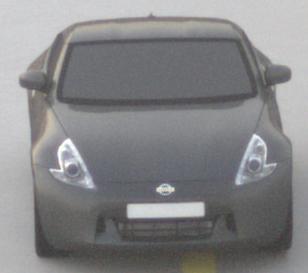
Make: Nissan
Model: 370Z Coupé
Detailed model: 370Z (Z34) Coupé
Model produced from: 2009/12
Model produced until: 2013/03
Doors: 3
Color: gray
Road condition: dry road
Daytime: sunrise or sunset
Contrast: low contrast